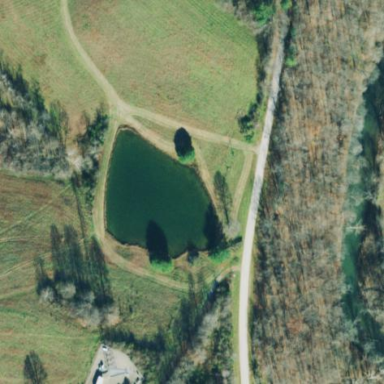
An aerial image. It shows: Pond with natural water.